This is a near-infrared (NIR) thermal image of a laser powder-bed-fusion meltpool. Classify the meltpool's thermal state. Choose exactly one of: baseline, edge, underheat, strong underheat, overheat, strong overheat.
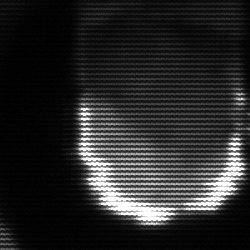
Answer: strong underheat